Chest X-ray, AP view. Patient: 28 years old, sex M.
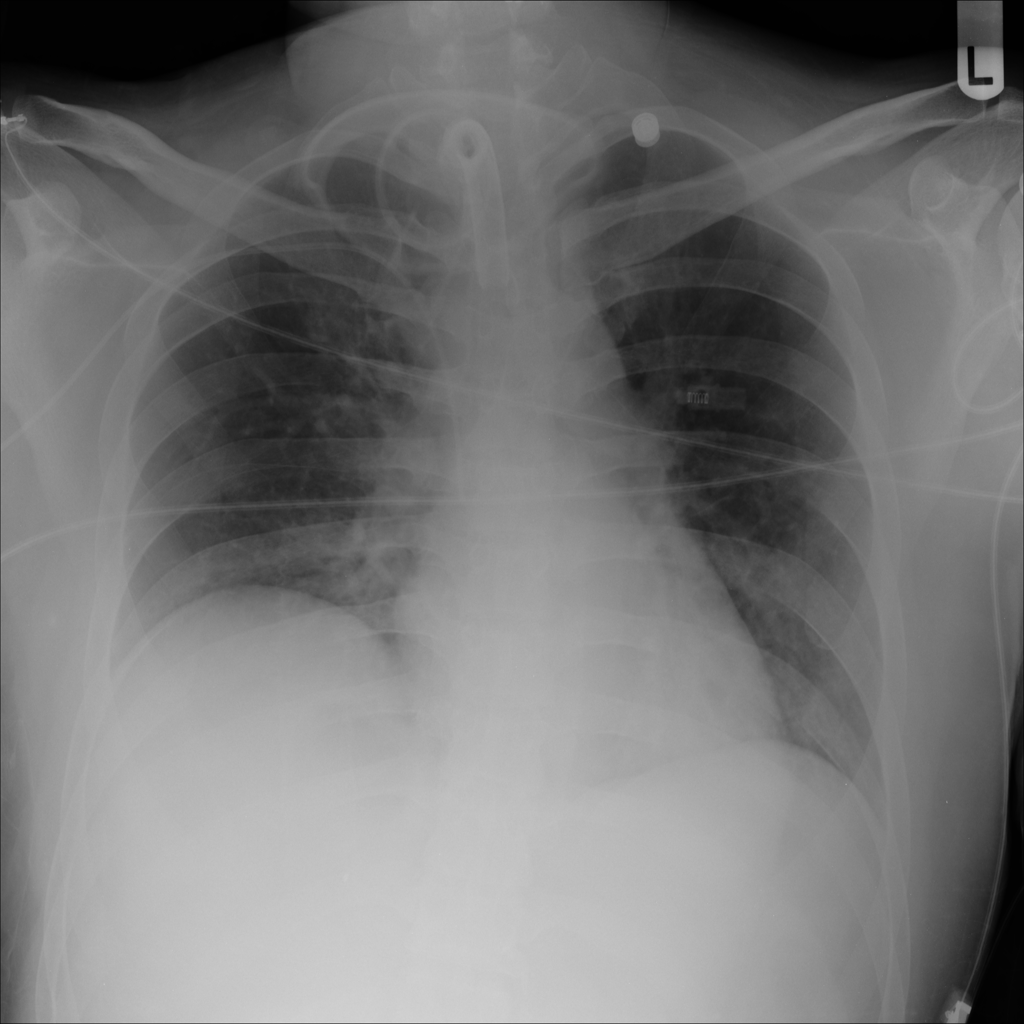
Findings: No Finding